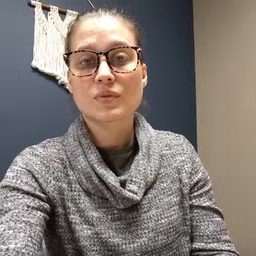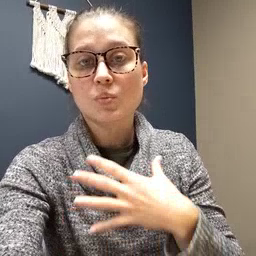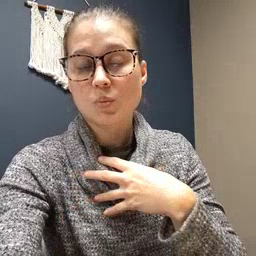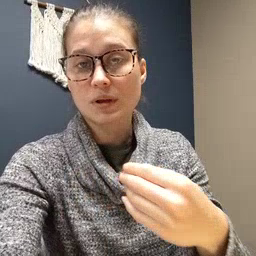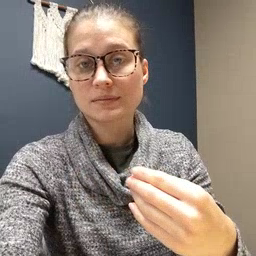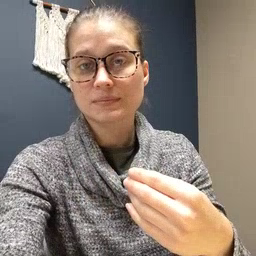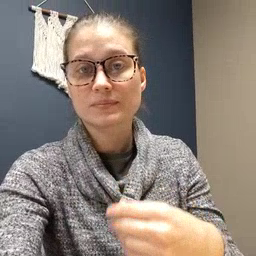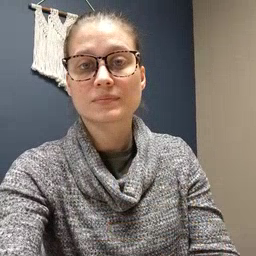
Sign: white